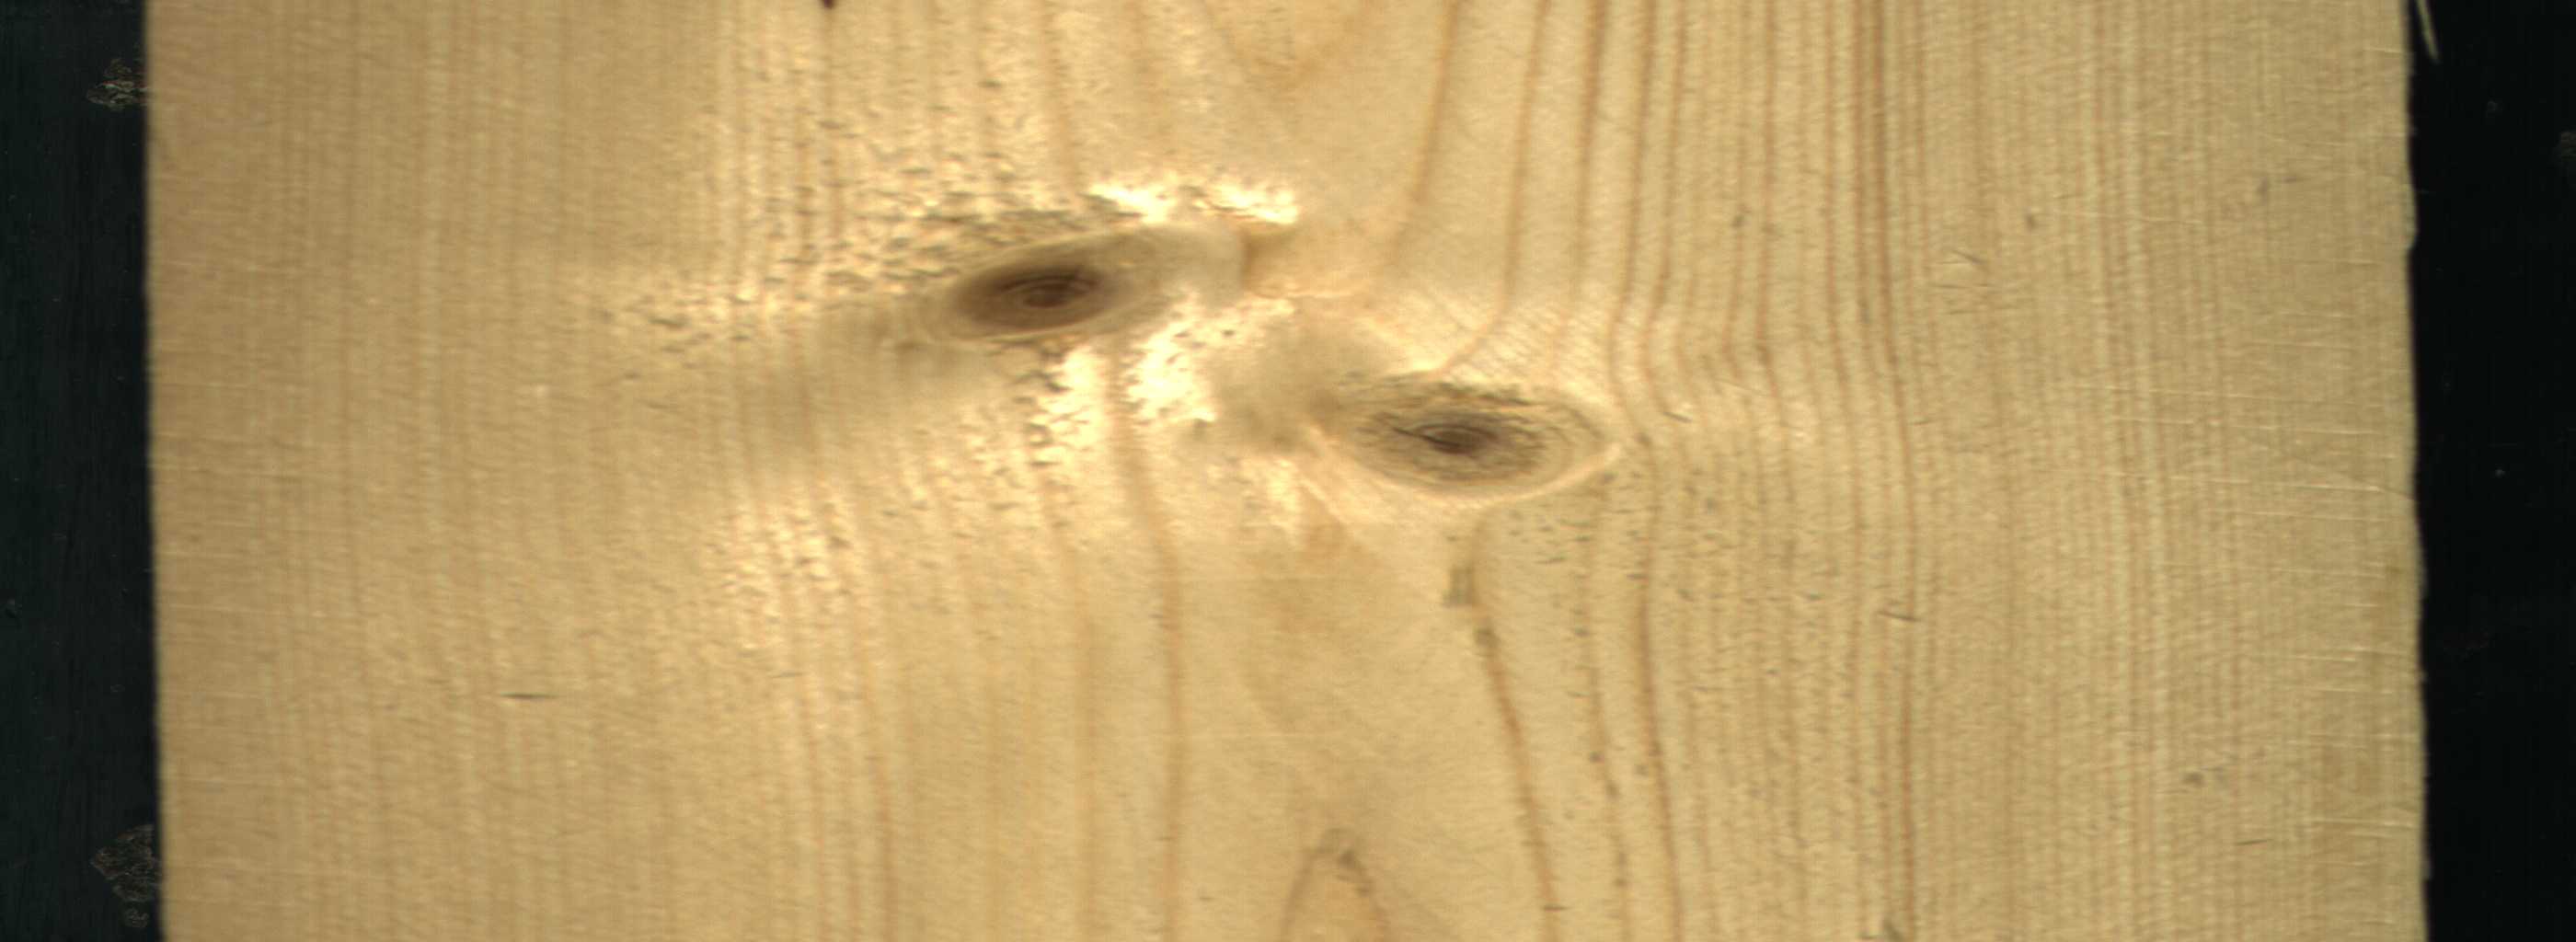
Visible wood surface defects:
Live_Knot
Live_Knot